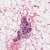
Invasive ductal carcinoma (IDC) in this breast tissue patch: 0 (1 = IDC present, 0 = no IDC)